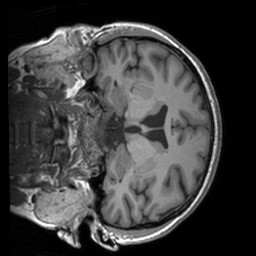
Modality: T1w
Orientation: coronal
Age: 38
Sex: female
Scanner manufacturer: siemens
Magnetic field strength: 3 T
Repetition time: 1.9 s
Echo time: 0.00226 s